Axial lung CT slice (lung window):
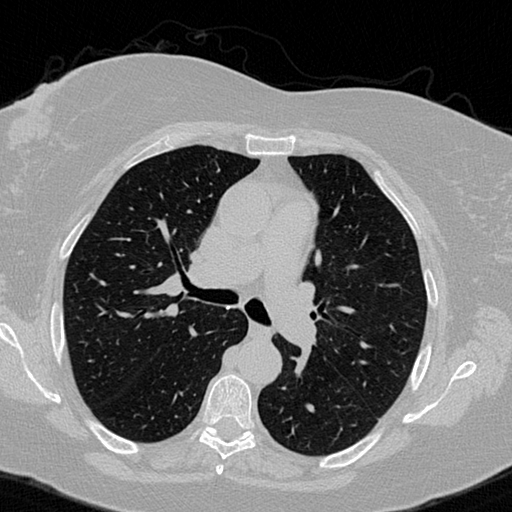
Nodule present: no